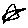
Label: star